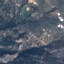
Land use / land cover class: HerbaceousVegetation